Brain MRI, t2w sequence, axial 2D slice.
Patient: age 31, sex M, weight 80 kg, height 1.78 m
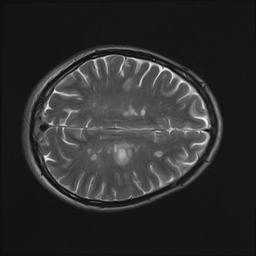